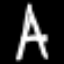
Label: The Eiffel Tower